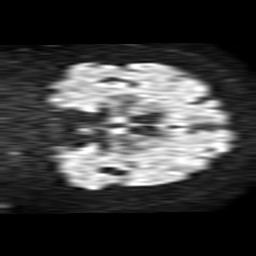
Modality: TRACE
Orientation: coronal
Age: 80
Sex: female
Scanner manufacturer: philips
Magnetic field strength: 1.5 T
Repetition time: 3.639 s
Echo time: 0.09255 s